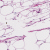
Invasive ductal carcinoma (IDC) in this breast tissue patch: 0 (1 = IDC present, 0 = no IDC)